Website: lowes
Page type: customer-info-address
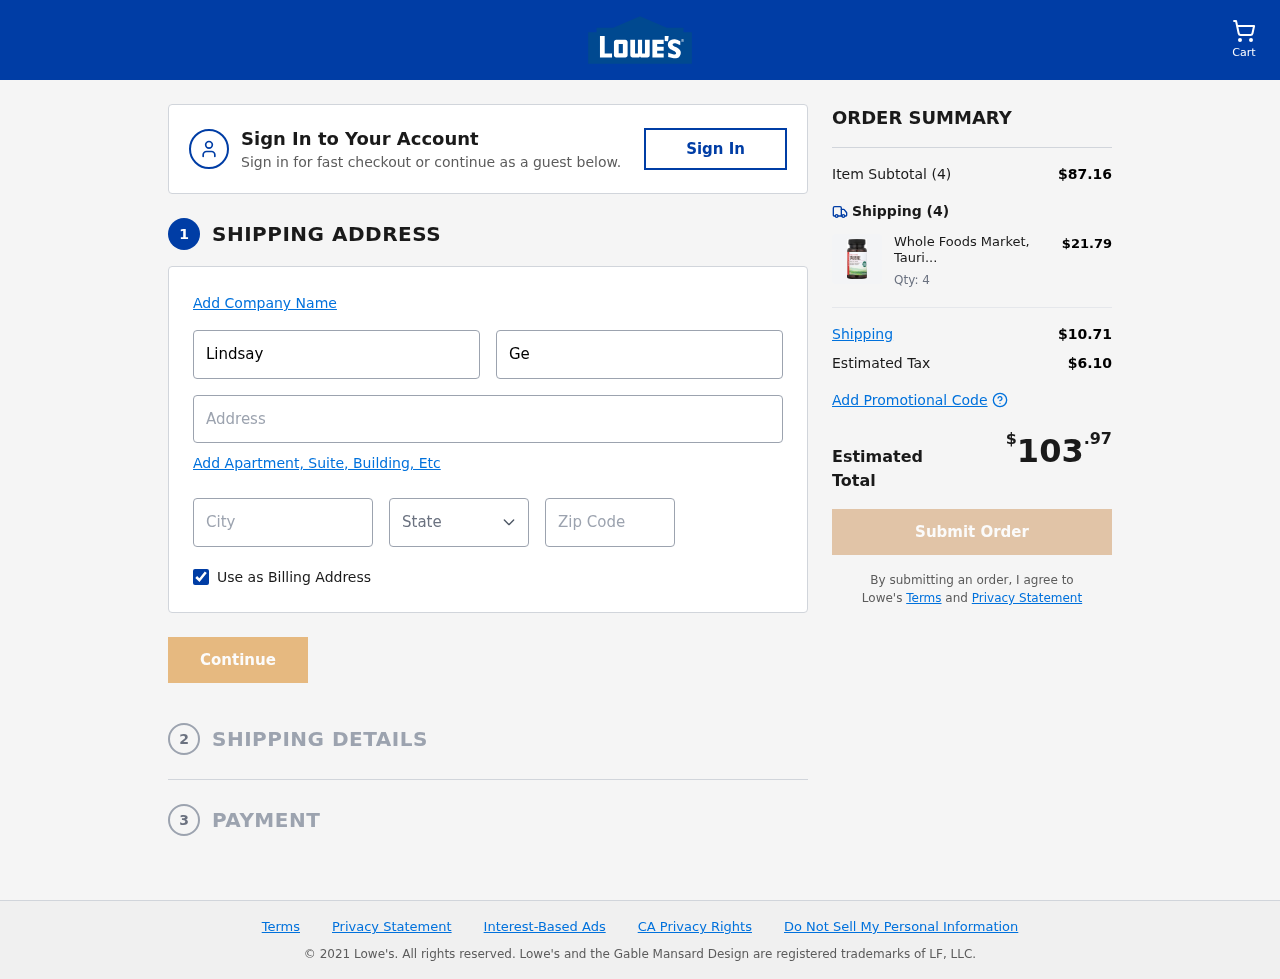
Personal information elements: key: PII_CITY
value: Hodgesshire
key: PII_FIRSTNAME
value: Lindsay
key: PII_LASTNAME
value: George
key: PII_POSTCODE
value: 18105
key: PII_STATE_ABBR
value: WA
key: PII_STREET
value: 414 Ellis Brooks
Product elements: key: PRODUCT1_NAME
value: Whole Foods Market, Taurine 500mg, 60 ct
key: PRODUCT1_PRICE
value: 21.79
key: PRODUCT1_QUANTITY
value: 4
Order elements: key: ORDER_NUM_ITEMS
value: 4
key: ORDER_SUBTOTAL
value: $87.16
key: ORDER_NUM_ITEMS2
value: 4
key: ORDER_SHIPPING_COST
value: $10.71
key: ORDER_TAX
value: $6.10
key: ORDER_TOTAL
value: $103.97